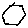
Label: hexagon